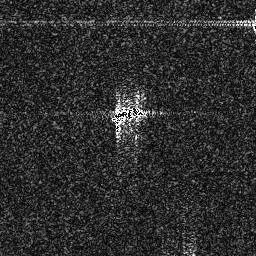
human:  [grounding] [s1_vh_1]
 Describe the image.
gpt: In the satellite image, there is  <ref>1 medium ship </ref> <box>[[42, 39, 56, 51, 0]]</box> located at center.